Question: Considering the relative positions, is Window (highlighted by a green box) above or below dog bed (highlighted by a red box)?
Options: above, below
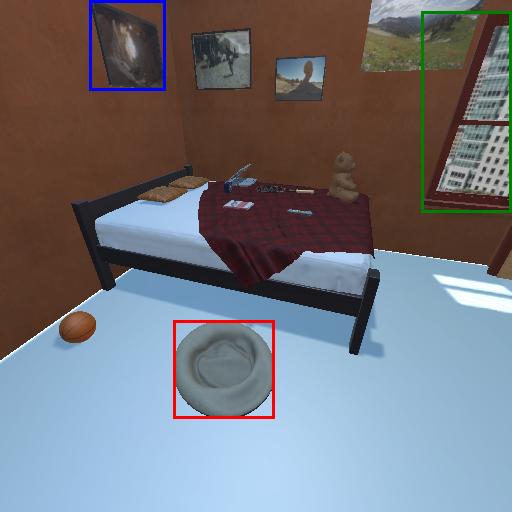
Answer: above